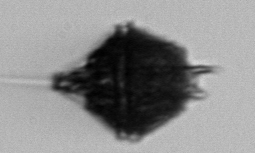
Label: Gonyaulax